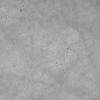
Label: not_dusty